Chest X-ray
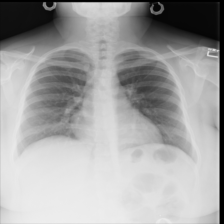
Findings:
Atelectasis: negative
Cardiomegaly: negative
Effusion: negative
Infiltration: negative
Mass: negative
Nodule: negative
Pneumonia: negative
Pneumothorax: negative
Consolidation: negative
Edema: negative
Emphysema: negative
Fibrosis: negative
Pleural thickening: negative
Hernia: negative